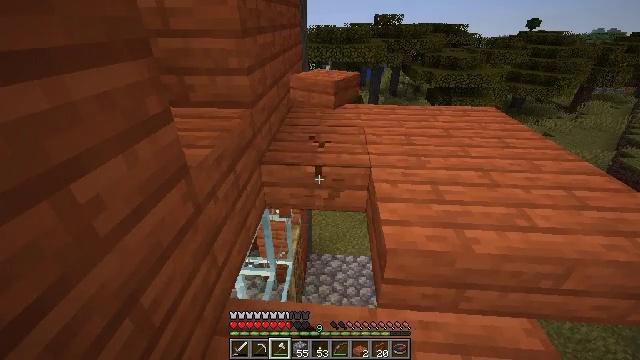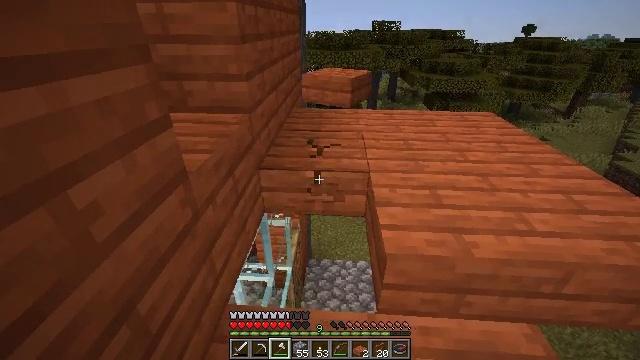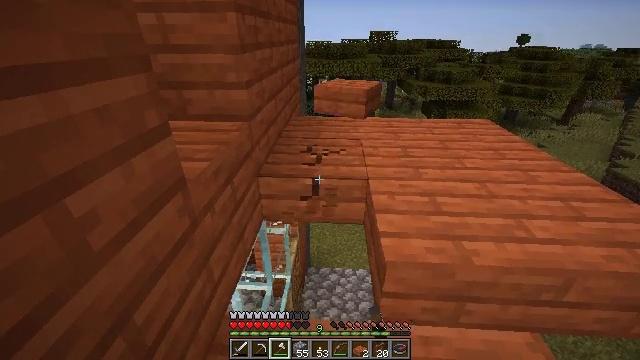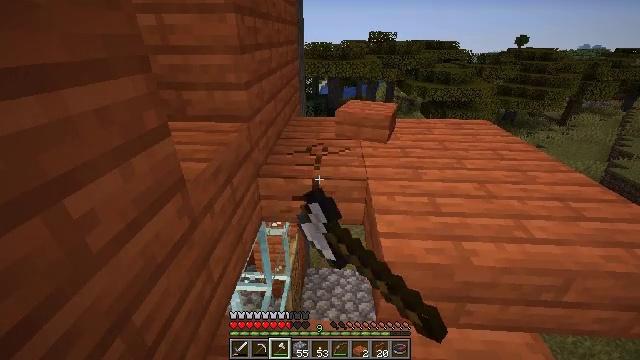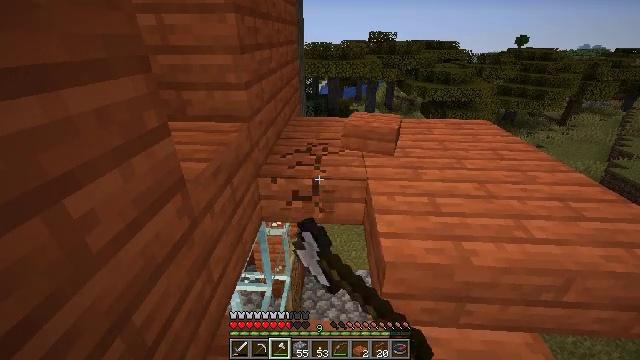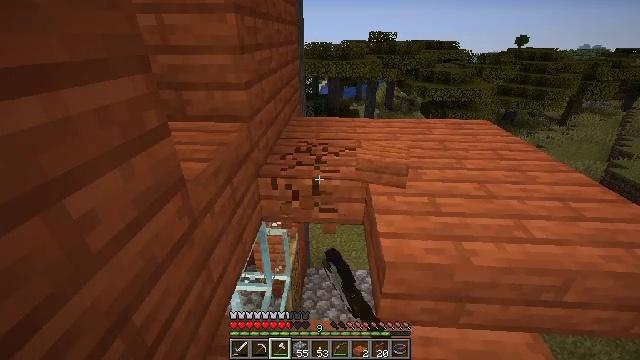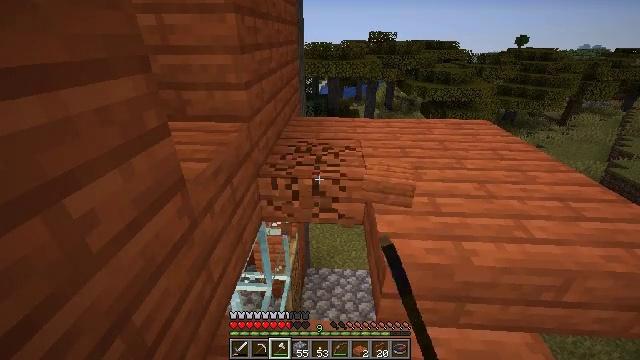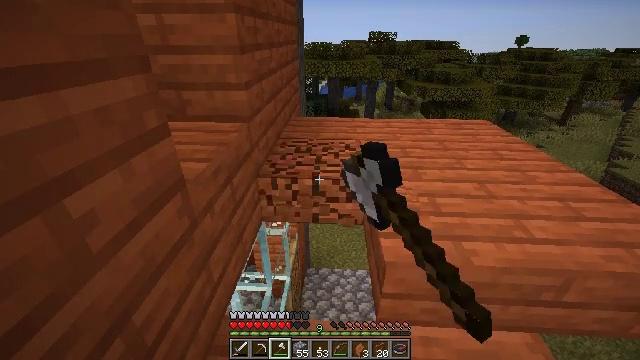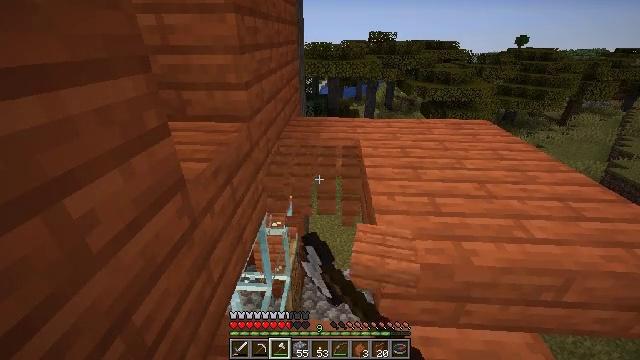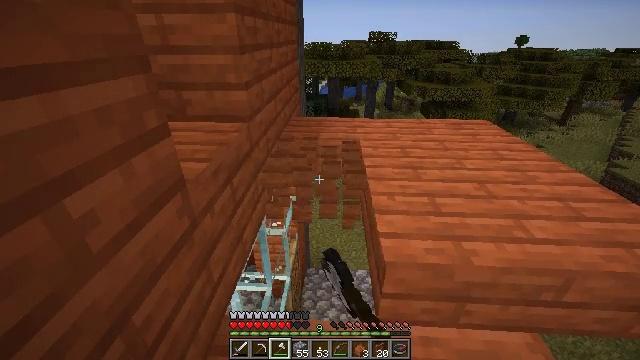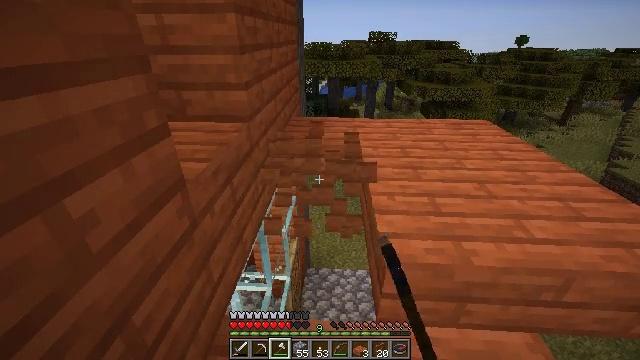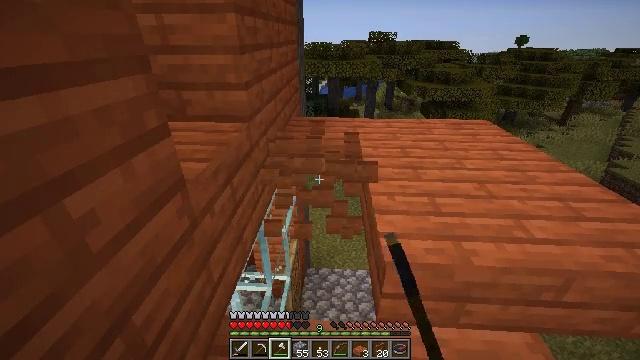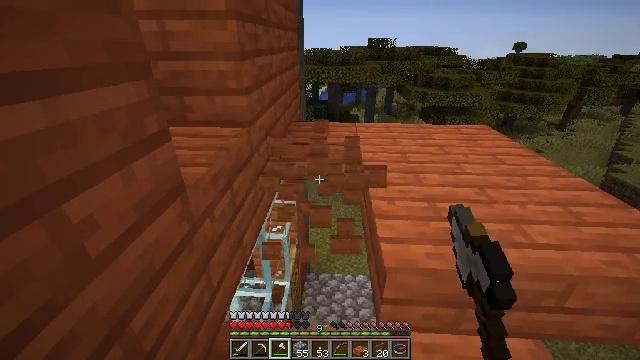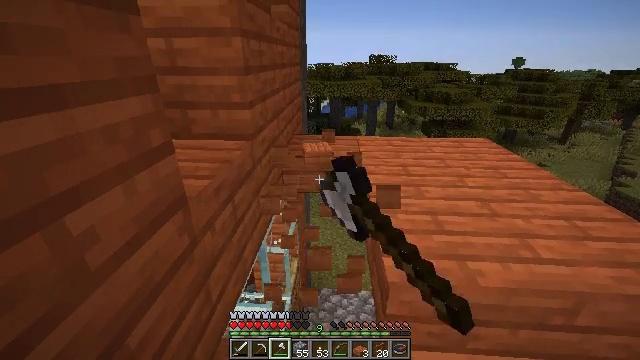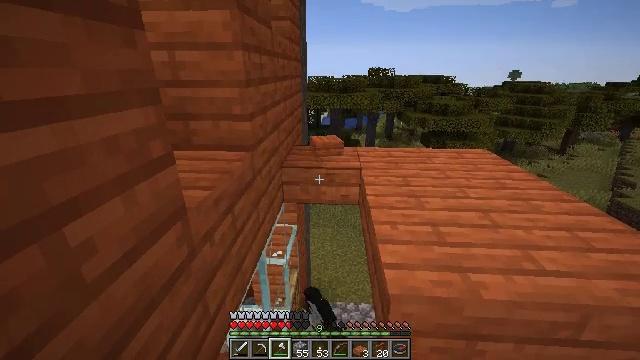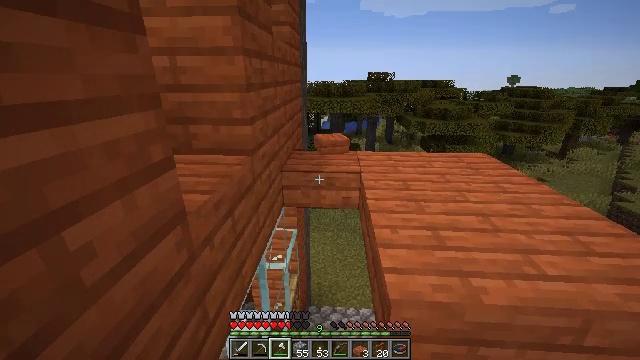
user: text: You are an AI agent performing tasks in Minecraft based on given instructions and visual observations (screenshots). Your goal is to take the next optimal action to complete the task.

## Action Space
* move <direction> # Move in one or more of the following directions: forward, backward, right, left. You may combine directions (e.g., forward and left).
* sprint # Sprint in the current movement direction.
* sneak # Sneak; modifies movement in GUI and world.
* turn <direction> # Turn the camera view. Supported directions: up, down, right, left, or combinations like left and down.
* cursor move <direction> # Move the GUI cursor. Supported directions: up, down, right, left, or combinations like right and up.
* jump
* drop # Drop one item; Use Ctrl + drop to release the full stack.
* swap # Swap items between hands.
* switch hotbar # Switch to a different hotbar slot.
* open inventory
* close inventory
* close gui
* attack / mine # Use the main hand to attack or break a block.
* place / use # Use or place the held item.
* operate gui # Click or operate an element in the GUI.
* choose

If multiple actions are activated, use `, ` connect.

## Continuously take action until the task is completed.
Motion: motion action
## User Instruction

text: Gather the acacia slab.
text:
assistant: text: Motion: turn up, attack / mine
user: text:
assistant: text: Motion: turn up, attack / mine
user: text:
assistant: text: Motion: attack / mine
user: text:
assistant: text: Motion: attack / mine
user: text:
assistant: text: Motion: attack / mine
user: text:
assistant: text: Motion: attack / mine
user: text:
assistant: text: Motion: attack / mine
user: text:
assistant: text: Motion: attack / mine
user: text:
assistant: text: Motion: attack / mine
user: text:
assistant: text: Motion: attack / mine
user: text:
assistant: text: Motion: attack / mine
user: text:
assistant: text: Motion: turn up, attack / mine
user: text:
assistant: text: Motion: turn up, attack / mine
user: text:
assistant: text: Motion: turn up, attack / mine
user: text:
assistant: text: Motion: attack / mine
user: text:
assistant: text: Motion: attack / mine
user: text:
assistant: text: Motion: attack / mine
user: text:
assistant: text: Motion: attack / mine
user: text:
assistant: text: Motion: attack / mine
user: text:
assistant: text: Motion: attack / mine
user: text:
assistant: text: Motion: attack / mine
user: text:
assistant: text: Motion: attack / mine
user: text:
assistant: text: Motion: attack / mine
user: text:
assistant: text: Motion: attack / mine
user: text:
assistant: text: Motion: attack / mine
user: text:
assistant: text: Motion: attack / mine
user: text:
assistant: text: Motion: attack / mine
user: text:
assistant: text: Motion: attack / mine
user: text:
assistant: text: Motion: attack / mine
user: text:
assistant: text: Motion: attack / mine